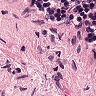
Metastatic tissue present: no